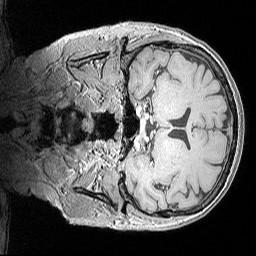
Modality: MP2RAGE
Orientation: coronal
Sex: female
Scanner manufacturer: siemens
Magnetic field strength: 3 T
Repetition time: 5 s
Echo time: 0.00292 s